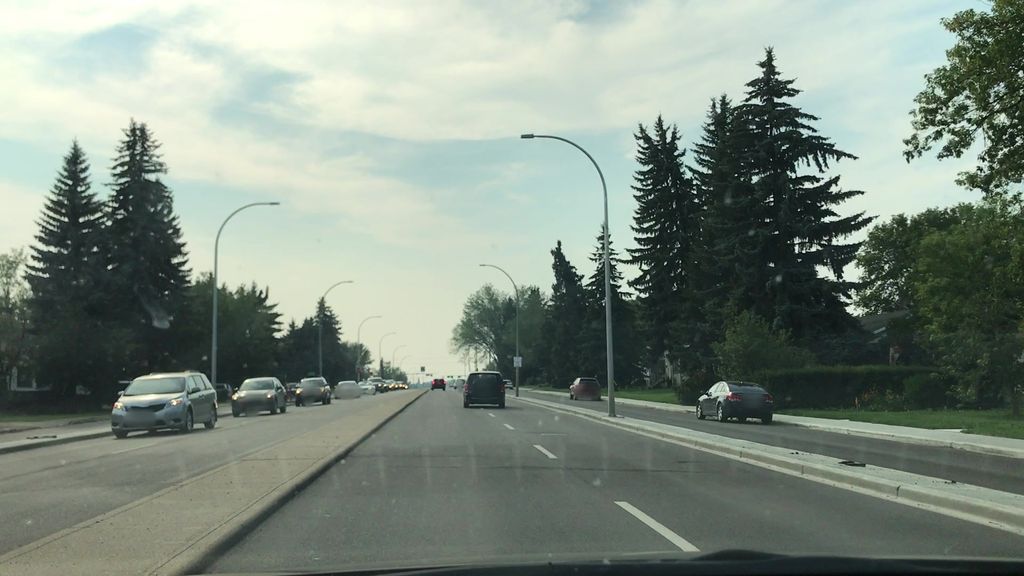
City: edmonton